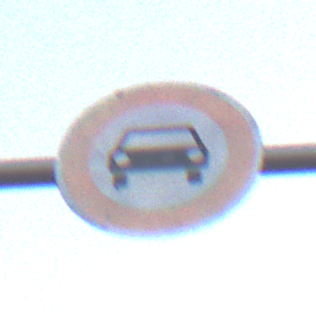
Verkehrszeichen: VerbotKraftwagen
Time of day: SunriseSunset
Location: Outdoor (Suburban)
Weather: Clear
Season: NotSpecified
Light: Natural